Question: The following xpath that I have returns 3 table items and I would like to access each value individually.
'//div[@class='transform section']//div[@class='inner-border-section-gray-container']//div[@class='related-tables-section']//div[@class='inner-section']//span[@class='related-tables']'

How can I access "customer", "lineitem" and "orders" individually using xpath?
Can someone please help with the above?
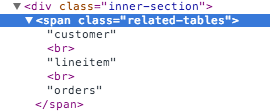
Answer: You can try using '/text()' to get text nodes that is direct child of the '<span>' :
'''
//span[@class='related-tables']/text()
'''
you may want to add condition to filter out empty text nodes :
'''
//span[@class='related-tables']/text()[normalize-space()]
'''